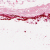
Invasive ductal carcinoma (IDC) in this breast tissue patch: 0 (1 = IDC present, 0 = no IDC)